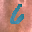
Label: 6